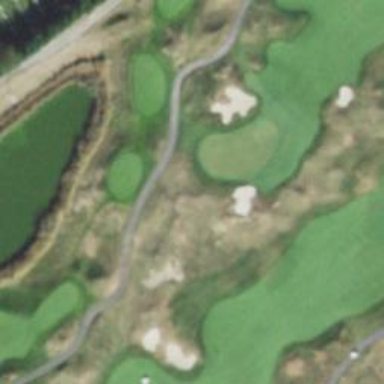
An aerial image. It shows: View of golf hole.